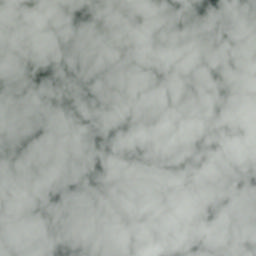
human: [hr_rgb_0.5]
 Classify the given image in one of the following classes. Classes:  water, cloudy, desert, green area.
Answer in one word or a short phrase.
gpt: cloudy